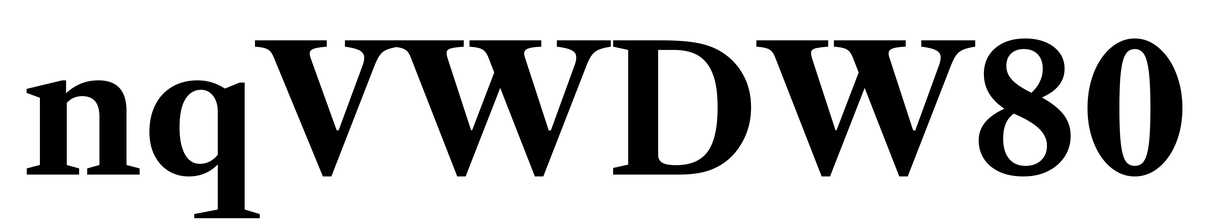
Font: LibreCaslonText_Bold